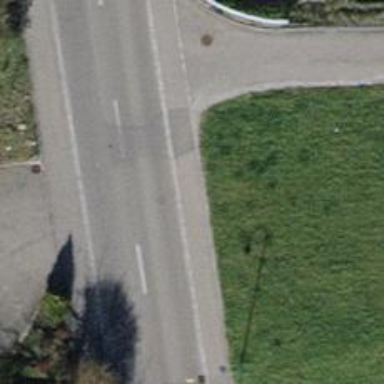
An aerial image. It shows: Sidewalk.